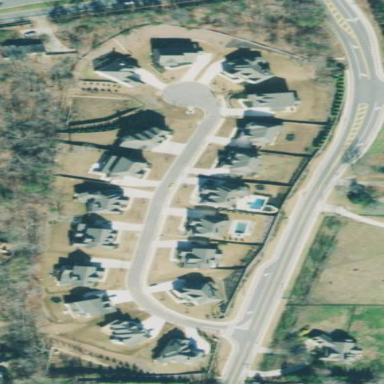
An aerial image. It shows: Residential area in neighborhood consisting of single-family homes.